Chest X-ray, PA view. Patient: 66 years old, sex F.
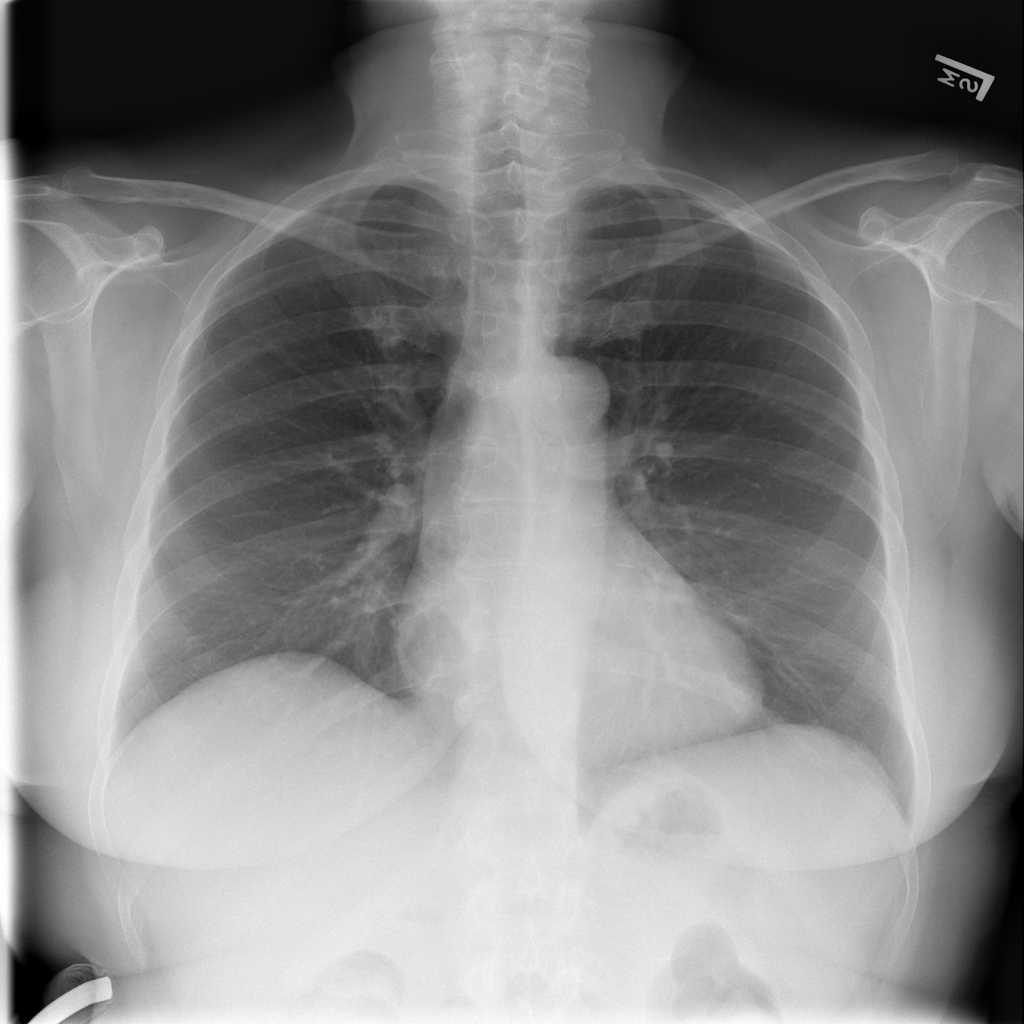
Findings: No Finding